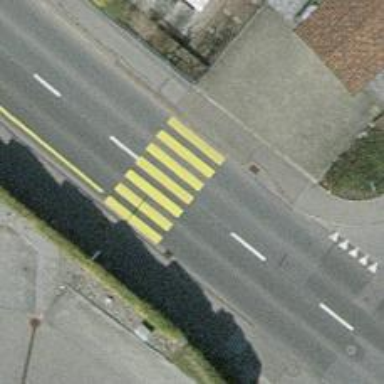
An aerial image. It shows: Marked road crossing.